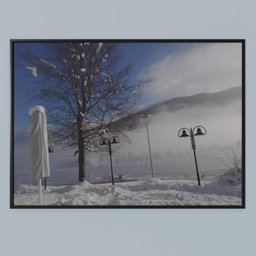
Label: decoration